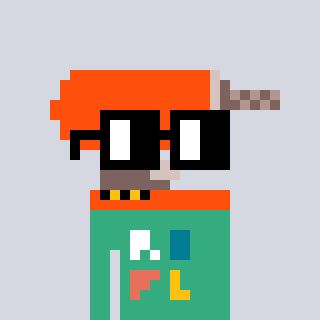
a pixel art character with square black glasses, a drill-shaped head and a teal-colored body on a cool background